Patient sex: F
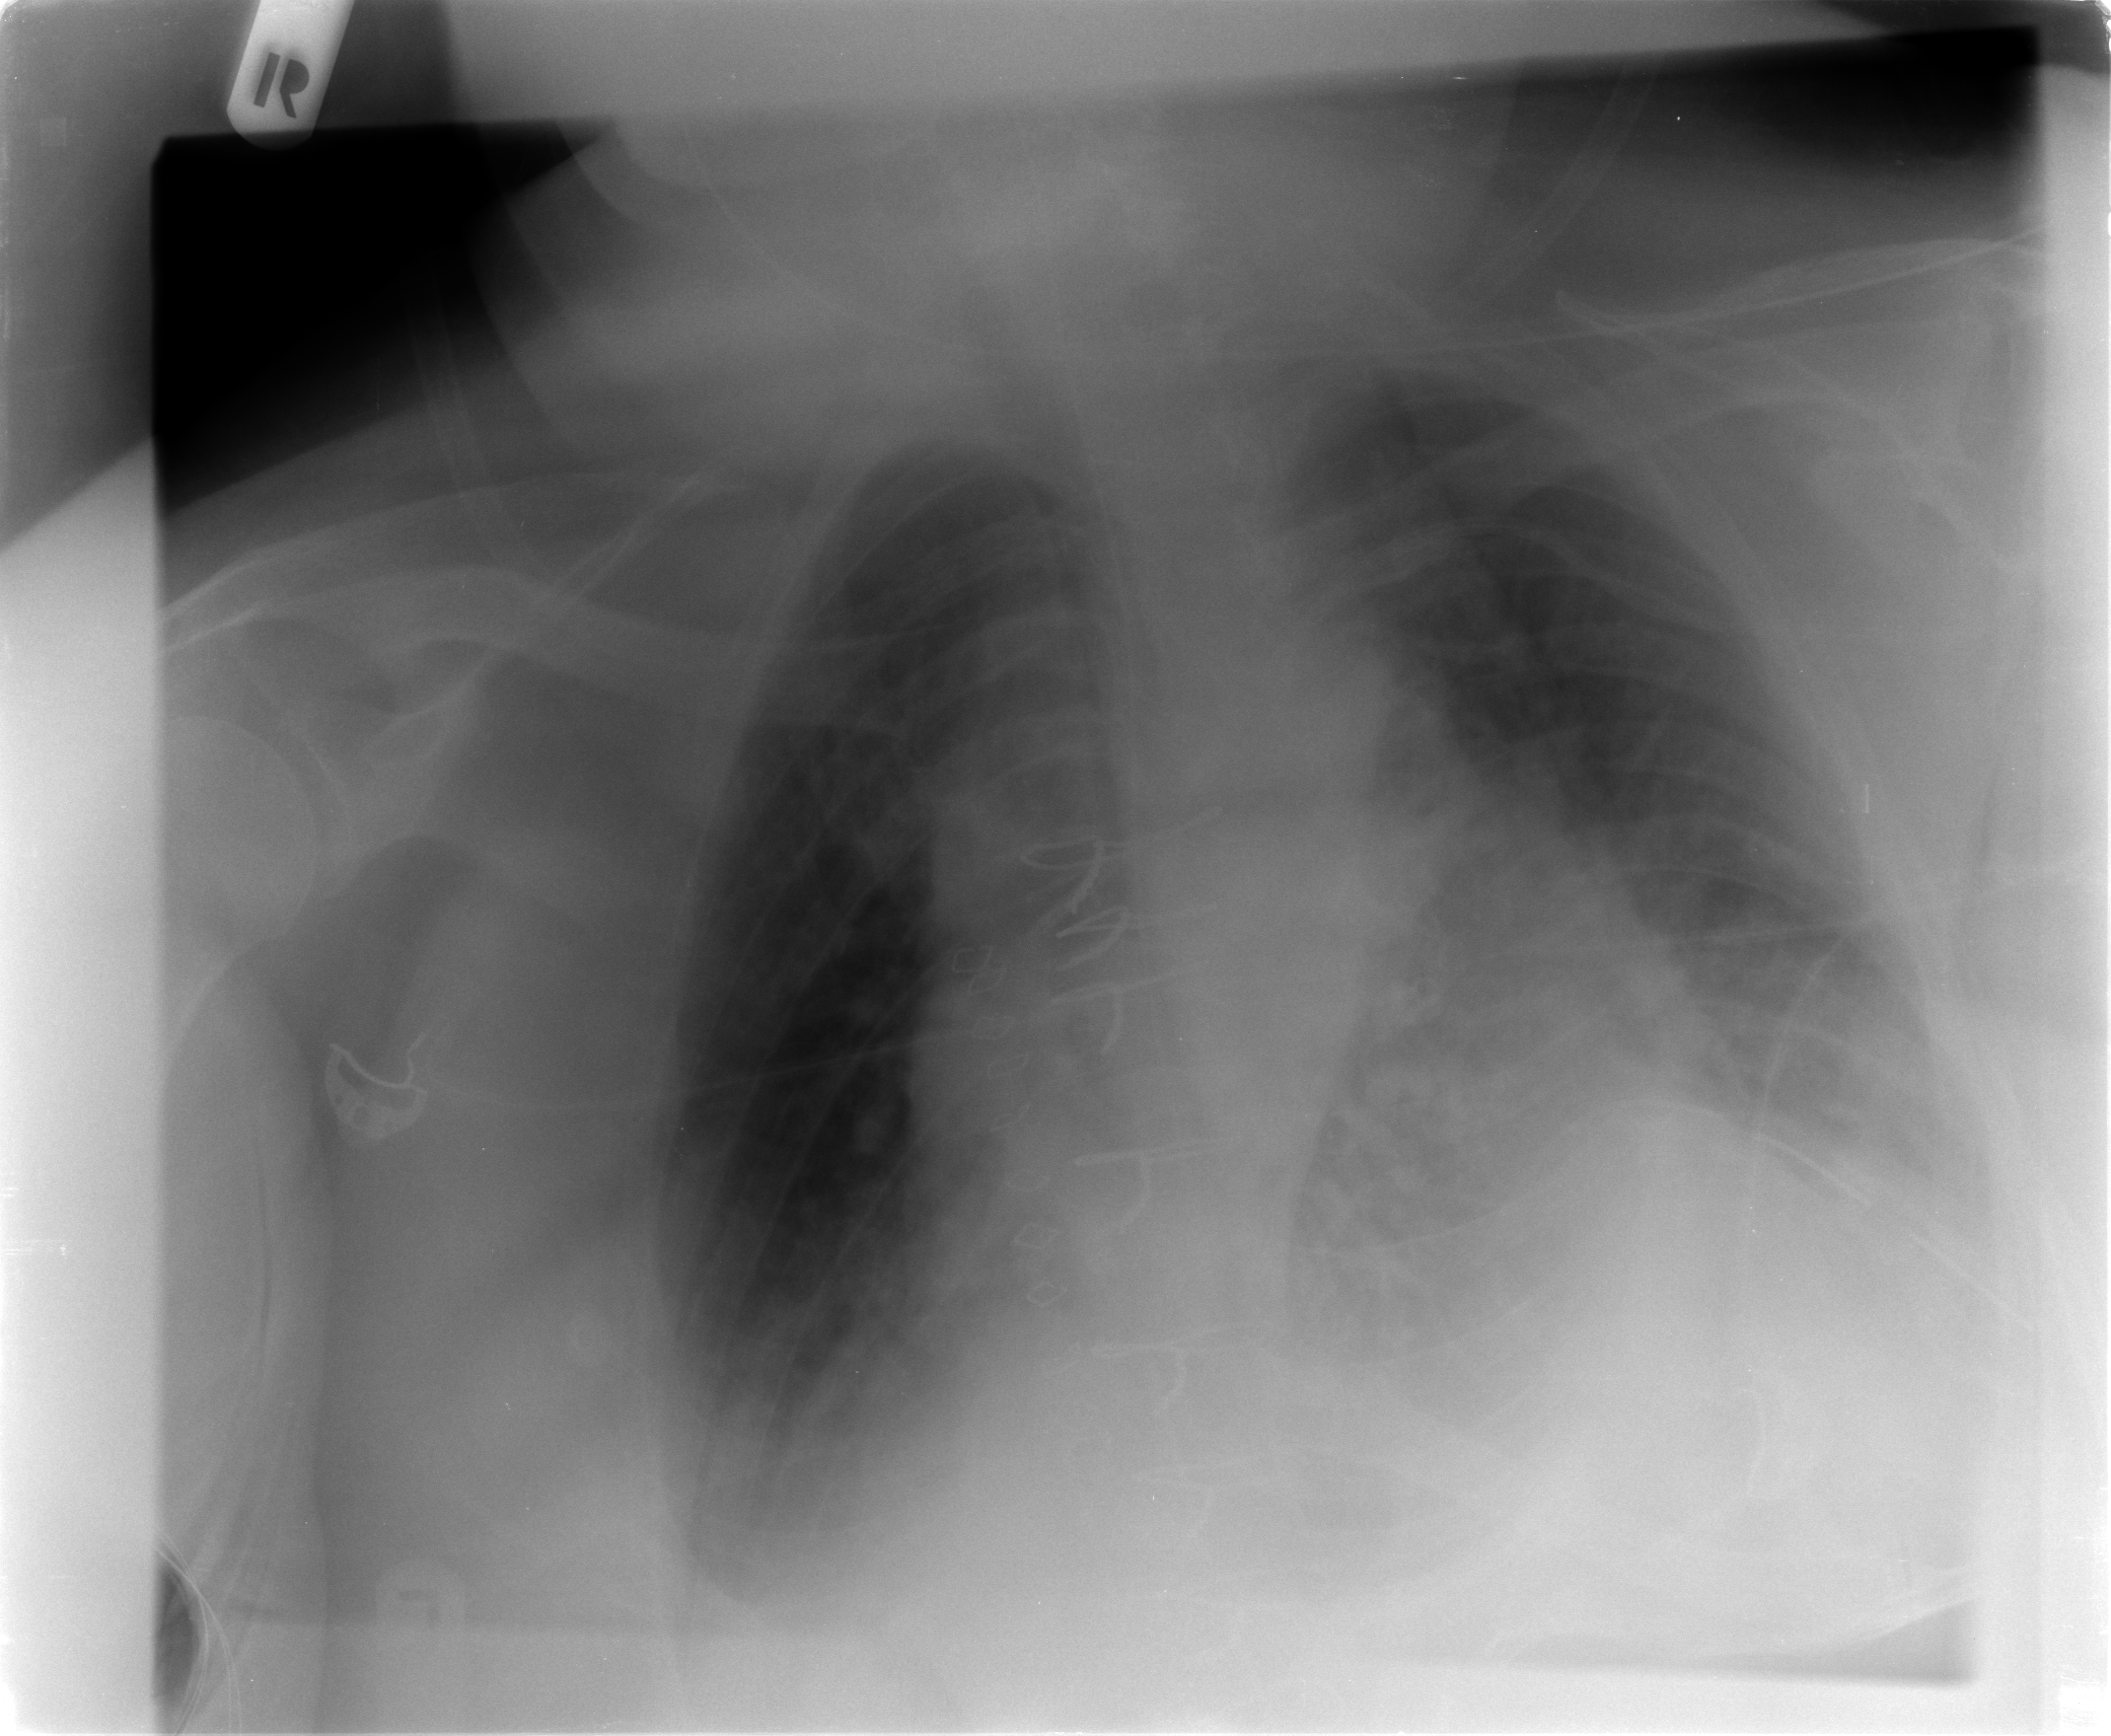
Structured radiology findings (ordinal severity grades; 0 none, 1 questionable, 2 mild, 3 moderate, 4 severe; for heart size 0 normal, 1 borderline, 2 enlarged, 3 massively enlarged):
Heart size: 3
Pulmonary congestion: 2
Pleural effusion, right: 2
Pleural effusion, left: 2
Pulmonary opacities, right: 0
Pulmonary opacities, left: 2
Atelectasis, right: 2
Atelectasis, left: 2